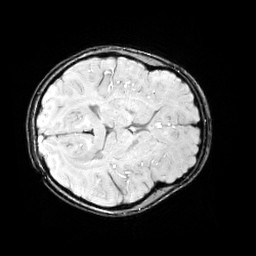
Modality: SWI
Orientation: axial
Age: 13
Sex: female
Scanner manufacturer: siemens
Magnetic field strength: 3 T
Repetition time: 0.027 s
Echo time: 0.02 s